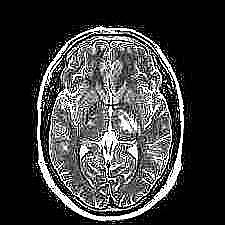
Label: notumor